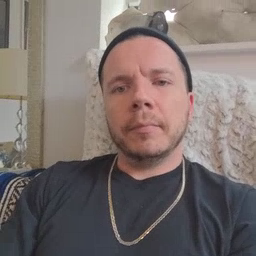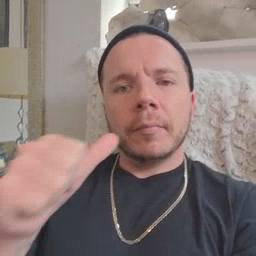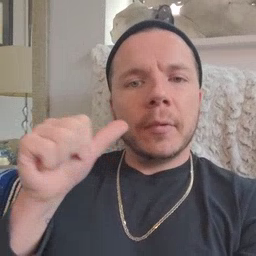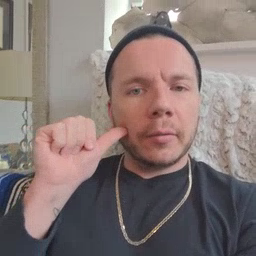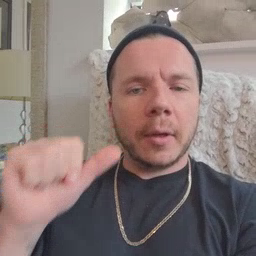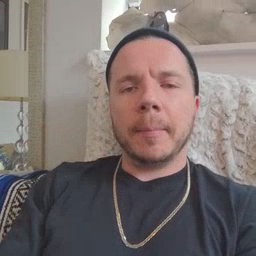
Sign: yesterday